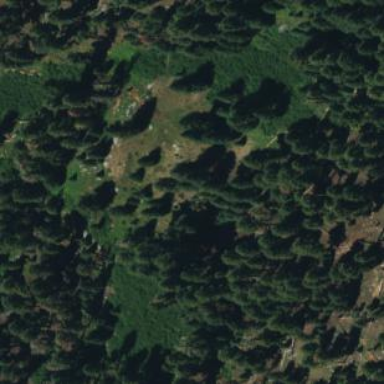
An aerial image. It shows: Wet meadow with woodland vegetation.